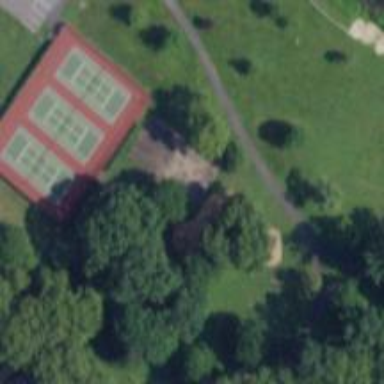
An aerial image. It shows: Playground located in Colonial Lake Park.